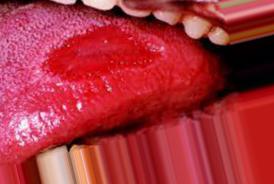
Condition: Mouth Ulcer